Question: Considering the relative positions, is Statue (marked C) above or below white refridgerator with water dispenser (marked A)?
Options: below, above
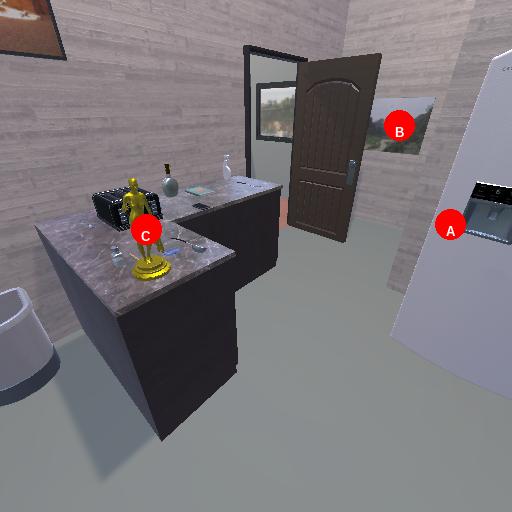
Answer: below